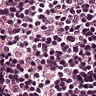
Metastatic tissue present: no